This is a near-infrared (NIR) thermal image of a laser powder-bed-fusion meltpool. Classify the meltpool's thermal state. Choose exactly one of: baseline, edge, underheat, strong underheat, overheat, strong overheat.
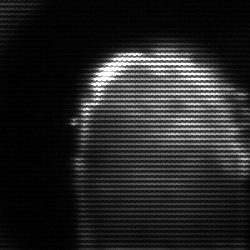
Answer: baseline